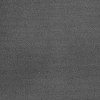
Atmospheric dust classification: dusty